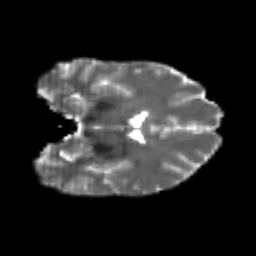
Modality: T2w
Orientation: coronal
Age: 21
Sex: female
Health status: healthy
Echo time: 0.074 s